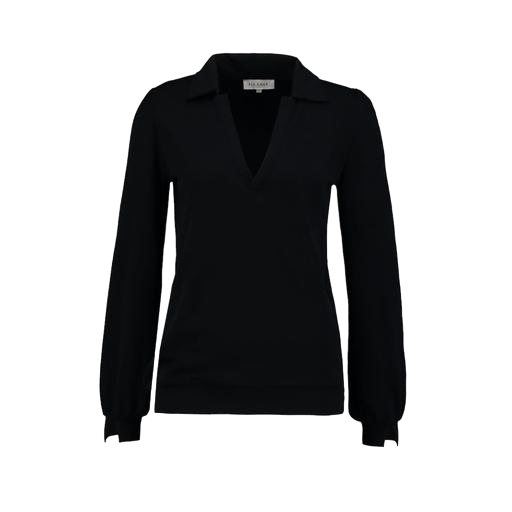
black long sleeve polo, long sleeve polo shirt, black split-neck top, white background